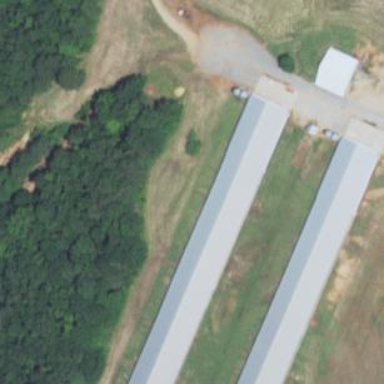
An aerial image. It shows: Farm auxiliary building.